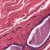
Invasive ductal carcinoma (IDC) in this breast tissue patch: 0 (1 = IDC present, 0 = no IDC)